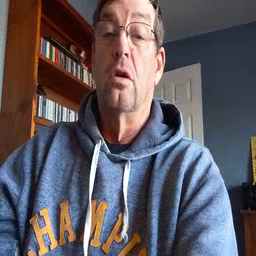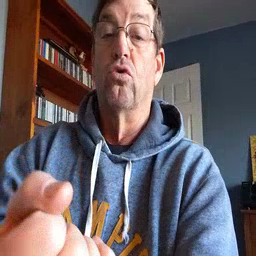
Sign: drawer